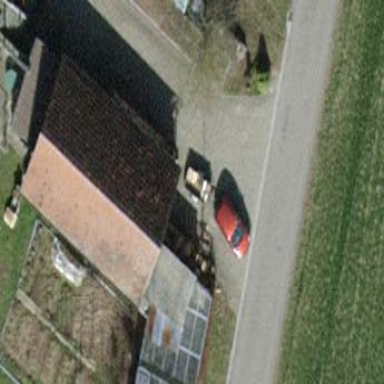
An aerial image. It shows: Shed.